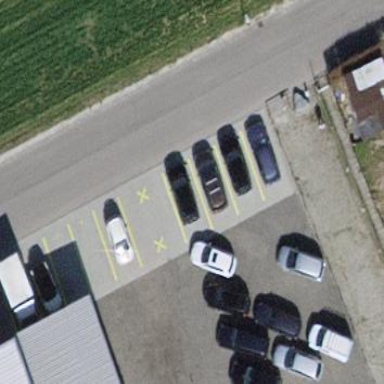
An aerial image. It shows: Parking area with surface.